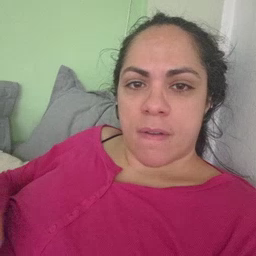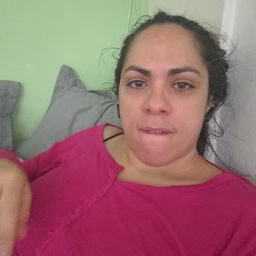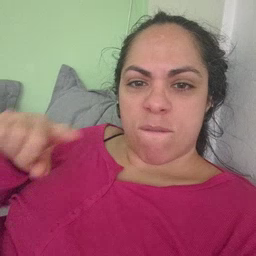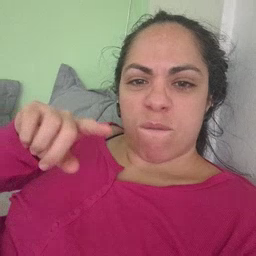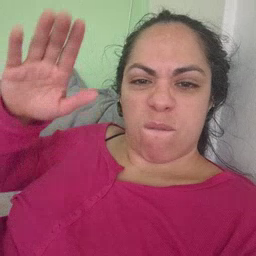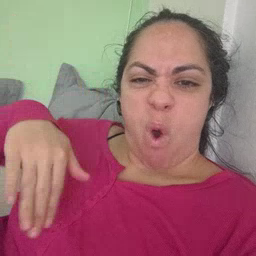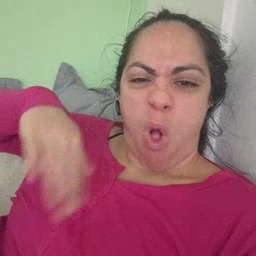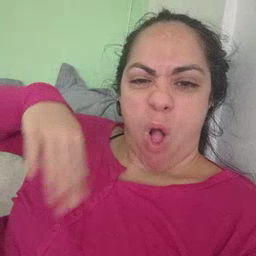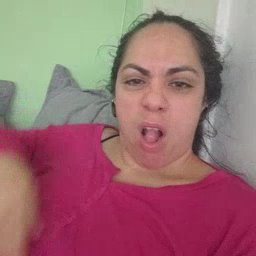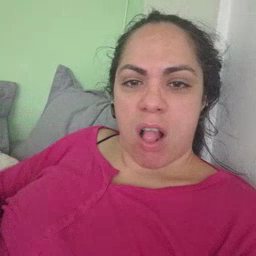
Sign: fall